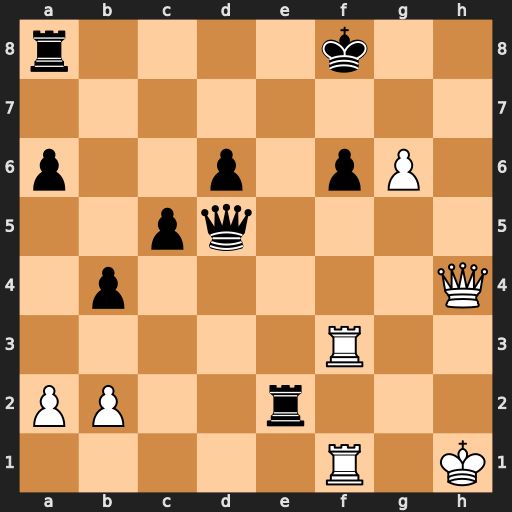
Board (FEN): r4k2/8/p2p1pP1/2pq4/1p5Q/5R2/PP2r3/5R1K
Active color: w
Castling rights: -
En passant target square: -
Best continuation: Qxf6+ Ke8 Qf7+ Qxf7 Rxf7